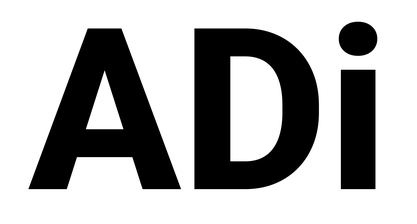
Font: Roboto_ExtraBold